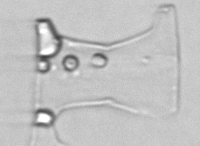
Label: Eucampia